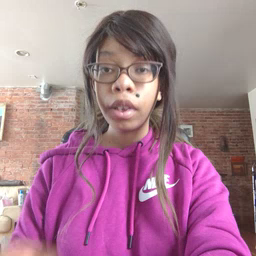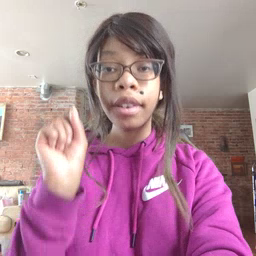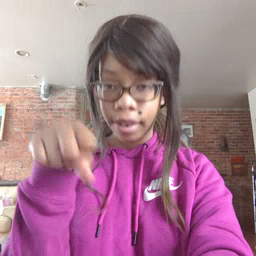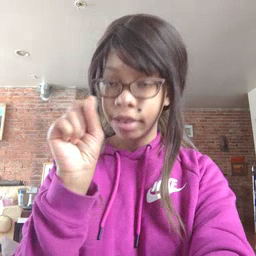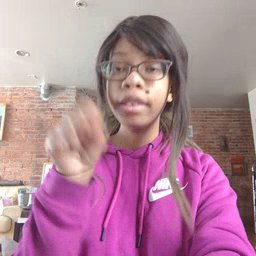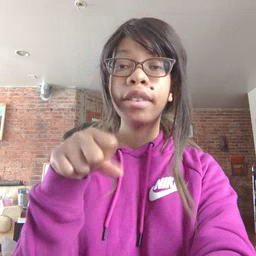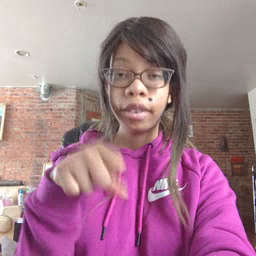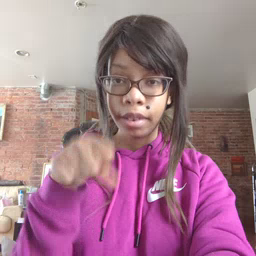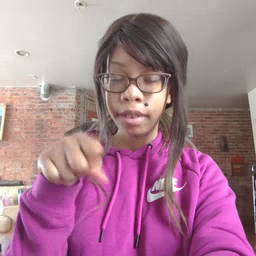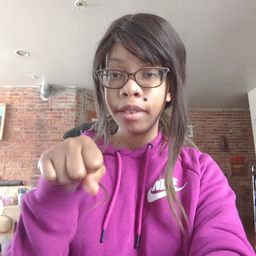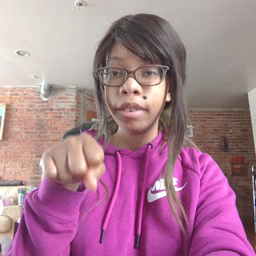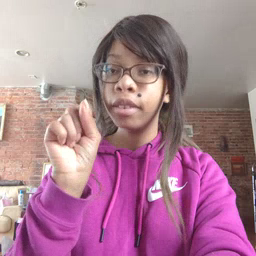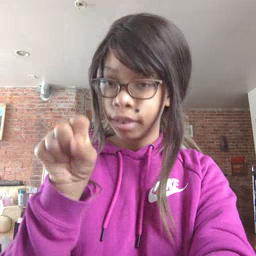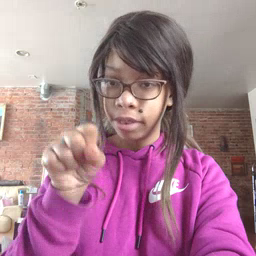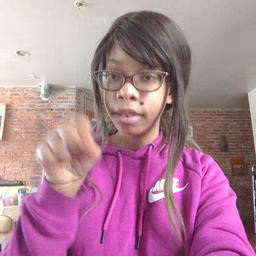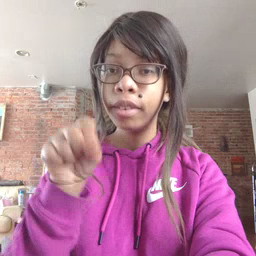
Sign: yes